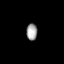
Tissue: prostate
Cell type: T cells
Senescence score: 0.7065
Nuclear area (px): 180
Mean DAPI intensity: 158.25